Question: Can you help me on putting labels on the following graph?

The code i use is:
'''
valbanks<-scan("banks.txt", what=list(0,0,""), sep="", skip=1, comment.char="#")
valbanks
valj2007<-valbanks[[1]]
valj2009<-valbanks[[2]]
namebank<-valbanks[[3]]
percent_losses<-(valj2009-valj2007)/valj2007
percent_losses
abs_losses<-(valj2007-valj2009)
abs_losses
plot(abs_losses, percent_losses,main="Absolute Losses vs. Relative Losses(in%)",xlab="Losses (absolute, in miles of millions)",ylab="Losses relative (in % of January'2007 value",col="blue", pch = 19, cex = 1, lty = "solid", lwd = 2,text(percet_losses, abs_losses,namebank))
text(percet_losses, abs_losses,labels=namebank, cex= 0.7, offset = 10)
'''
and the data is:
'''
Value_Jan_2007 Value_Jan_2009 Bank #
49 16 Morgan_Stanley
120 4.6 RBS
76 10.3 Deutsche_Bank
67 17 Credit_Agricole
80 26 Societe_Generale
91 7.4 Barclays
108 32.5 BNP-Paribas
93 26 Unicredit
116 35 UBS
75 27 Credit_Suise
100 35 Goldman_Sachs
116 64 Santander
255 19 Citigroup
165 85 JP_Morgan
215 97 HSBC
'''
Thank you very much
What is the option to put the label at the bottom, right, up, left,... ?
Summarizing: I want a graph similar that the one that is in the second message from <URL>
but there is no the code there.
What code i have to put?
---
if i put 'text(percet_losses, abs_losses,namebank)', i obtain nothing: the graph continue without changes.
Could you show me the code i need to put?
Thanks
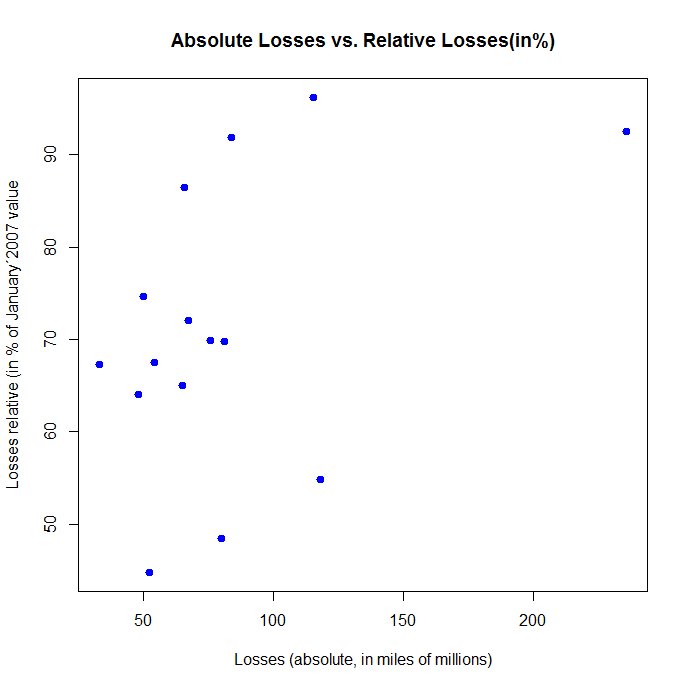
Answer: Your call to 'text()' doesn't output anything because you inverted your x and your y:
'''
plot(abs_losses, percent_losses,
main= "Absolute Losses vs. Relative Losses(in%)",
xlab= "Losses (absolute, in miles of millions)",
ylab= "Losses relative (in % of January'2007 value)",
col= "blue", pch = 19, cex = 1, lty = "solid", lwd = 2)
text(abs_losses, percent_losses, labels=namebank, cex= 0.7)
'''
Now if you want to move your labels down, left, up or right you can add argument 'pos=' with values, respectively, 1, 2, 3 or 4. For instance, to place your labels up:
'''
text(abs_losses, percent_losses, labels=namebank, cex= 0.7, pos=3)
'''

You can of course gives a vector of value to 'pos' if you want some of the labels in other directions (for instance for Goldman_Sachs, UBS and Societe_Generale since they are overlapping with other labels):
'''
pos_vector <- rep(3, length(namebank))
pos_vector[namebank %in% c("Goldman_Sachs", "Societe_Generale", "UBS")] <- 4
text(abs_losses, percent_losses, labels=namebank, cex= 0.7, pos=pos_vector)
'''